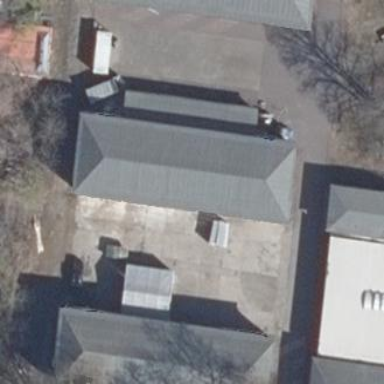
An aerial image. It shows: Building with hipped roof.